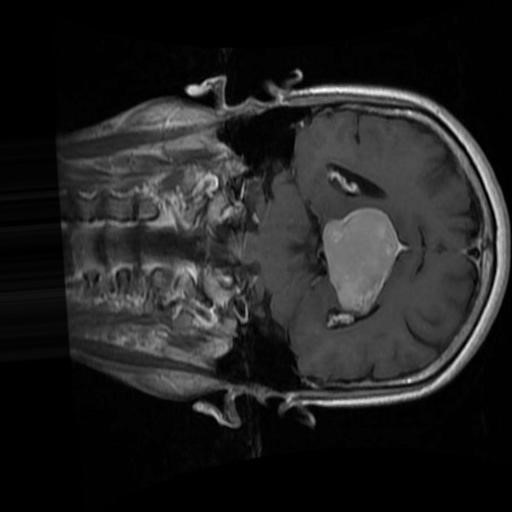
Label: brain_menin